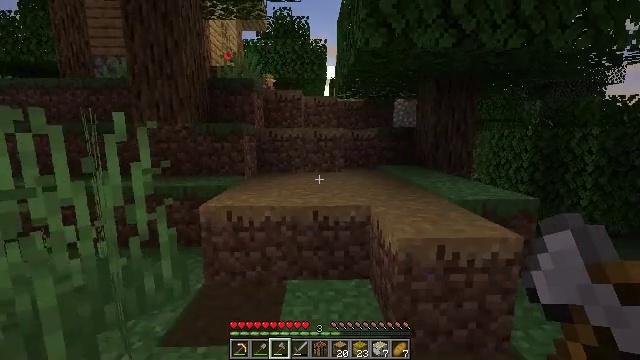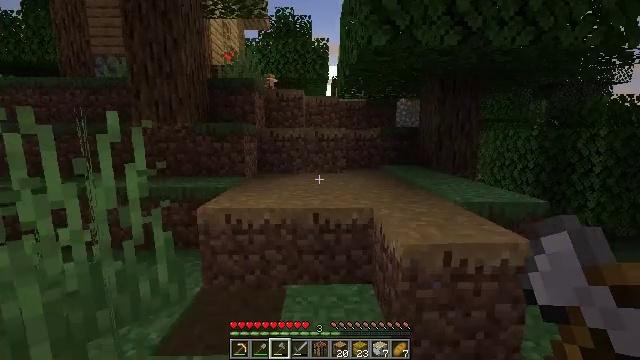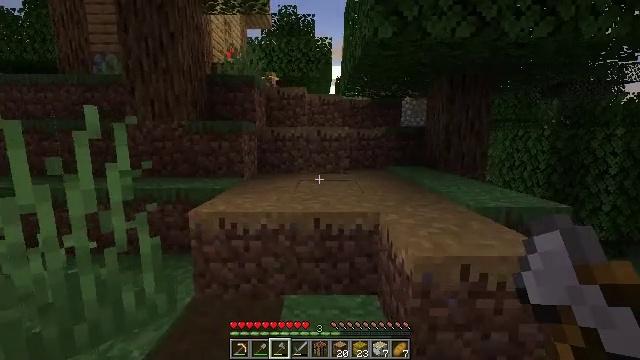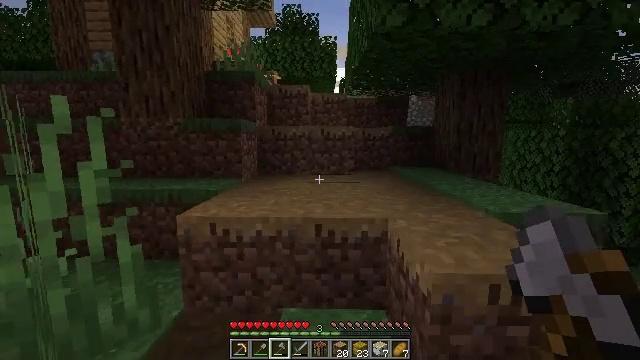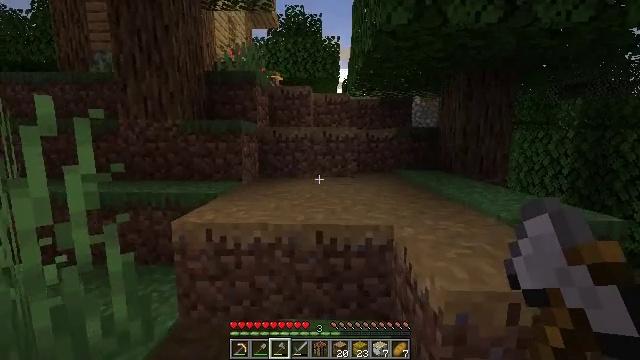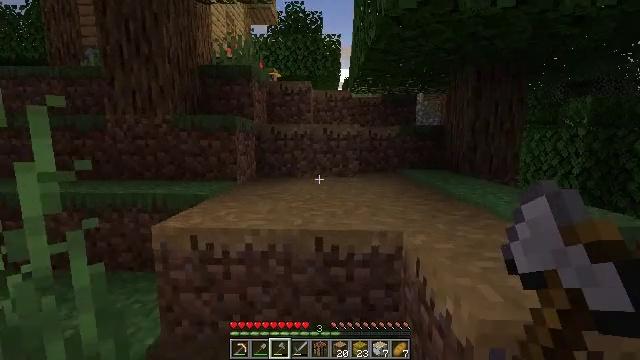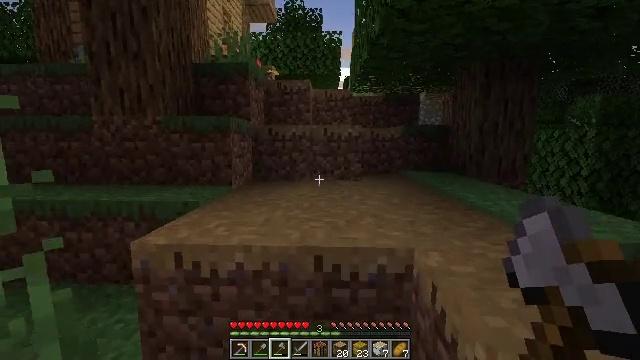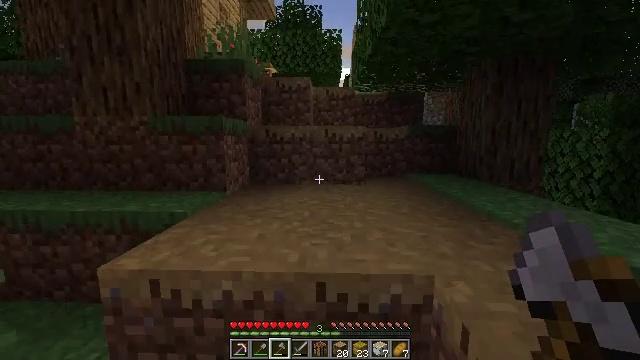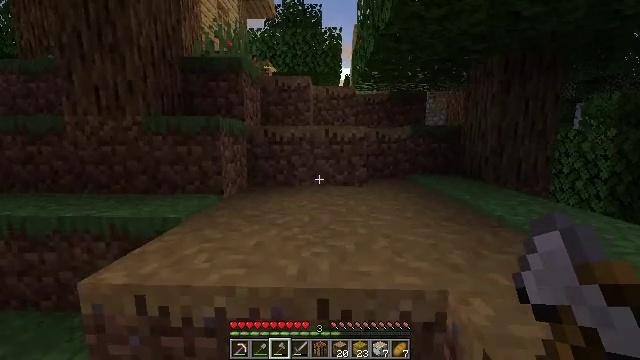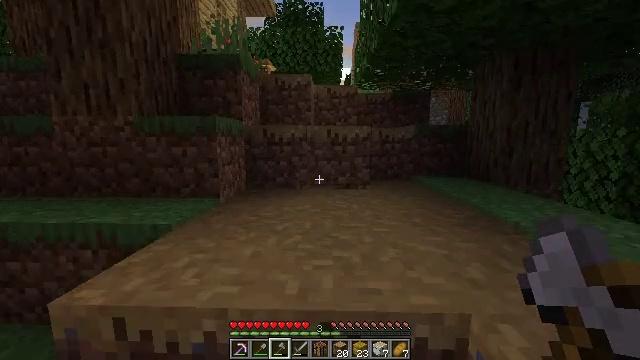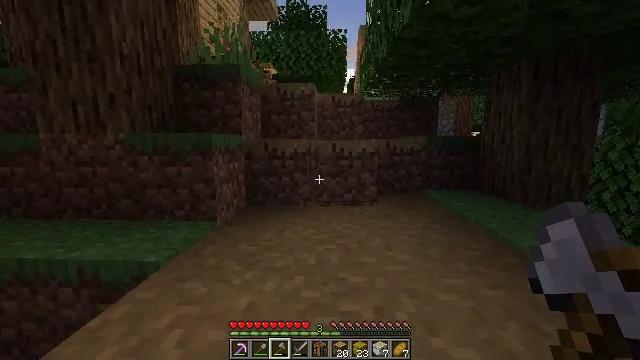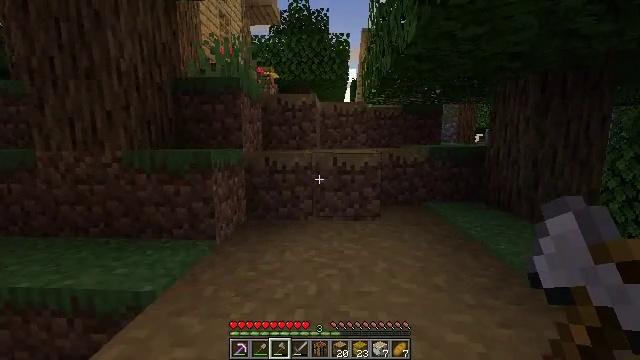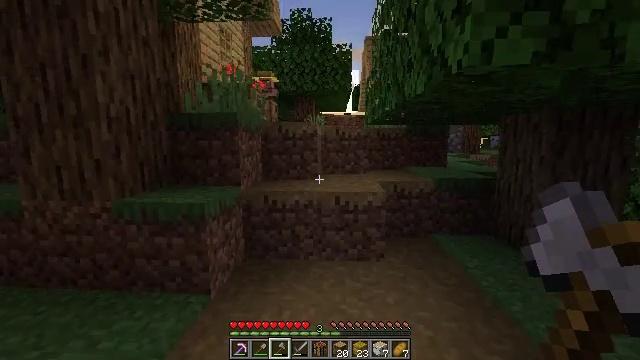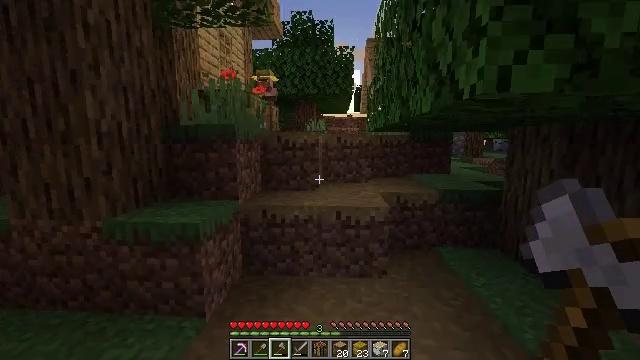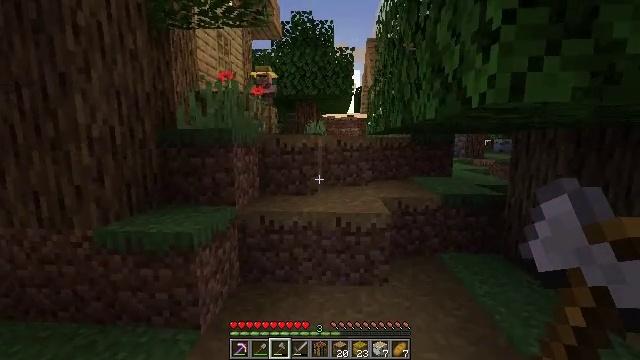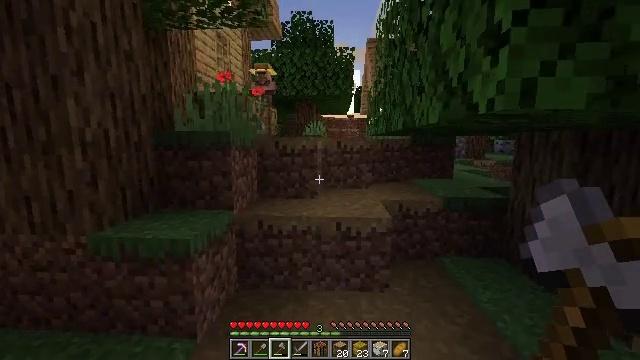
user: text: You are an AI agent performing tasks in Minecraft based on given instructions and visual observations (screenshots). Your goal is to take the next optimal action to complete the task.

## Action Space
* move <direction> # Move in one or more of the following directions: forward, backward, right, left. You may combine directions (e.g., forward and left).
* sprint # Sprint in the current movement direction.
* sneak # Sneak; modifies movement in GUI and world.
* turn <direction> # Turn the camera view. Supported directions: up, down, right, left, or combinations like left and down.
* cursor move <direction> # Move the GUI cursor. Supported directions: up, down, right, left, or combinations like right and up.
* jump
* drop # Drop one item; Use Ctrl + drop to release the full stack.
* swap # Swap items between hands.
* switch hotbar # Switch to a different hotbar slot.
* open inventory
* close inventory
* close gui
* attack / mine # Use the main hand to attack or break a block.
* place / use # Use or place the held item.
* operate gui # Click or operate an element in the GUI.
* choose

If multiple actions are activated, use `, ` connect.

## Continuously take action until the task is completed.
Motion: motion action
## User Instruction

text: Gather the yellow bed by attacking it.
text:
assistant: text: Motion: move forward
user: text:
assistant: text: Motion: move forward
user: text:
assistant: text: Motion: move forward
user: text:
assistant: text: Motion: move forward
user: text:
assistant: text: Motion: move forward
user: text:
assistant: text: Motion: move forward
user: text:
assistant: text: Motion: move forward
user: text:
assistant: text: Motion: move forward
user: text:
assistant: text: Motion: move forward
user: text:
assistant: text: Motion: move forward, jump
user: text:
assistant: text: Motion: move forward, jump
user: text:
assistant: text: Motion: move forward, jump
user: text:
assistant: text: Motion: move forward, jump
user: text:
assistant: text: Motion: move forward, jump
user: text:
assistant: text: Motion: move forward, jump
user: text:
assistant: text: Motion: move forward, jump
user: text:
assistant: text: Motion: move forward
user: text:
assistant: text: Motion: move forward
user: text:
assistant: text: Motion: move forward
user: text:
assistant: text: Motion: move forward
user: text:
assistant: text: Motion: move forward, turn left
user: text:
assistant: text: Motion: move forward
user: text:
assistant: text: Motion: move forward
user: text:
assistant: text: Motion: move forward
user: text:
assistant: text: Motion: move forward, jump
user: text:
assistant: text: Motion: move forward, jump
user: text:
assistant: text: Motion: move forward, jump
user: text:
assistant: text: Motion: move forward, turn left and down, jump
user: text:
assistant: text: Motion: move forward, turn left and down, jump
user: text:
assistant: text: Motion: move forward, jump